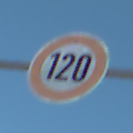
Verkehrszeichen: Geschwindigkeit120
Umgebung: Outdoor, Nature
Tageszeit: Midday
Wetter: Clear
Licht: Natural
Jahreszeit: NotSpecified
Kontrast: HighContrast